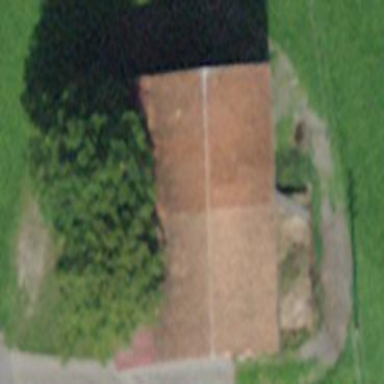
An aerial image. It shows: Rural barn.